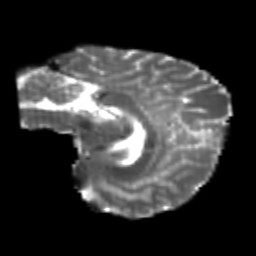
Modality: T2w
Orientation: sagittal
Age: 20
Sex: female
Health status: healthy
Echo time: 0.074 s